Question: I am trying to plot the path taken by some input function (whose vertices are recorded in a numpy array)
I want to add an arrow-head (any direction marker) for every vertex of the form "----" to track the direction of path.
I know the FancyArrowPatch which adds only one arrow-head a the terminal vertex, of the form: "-------->". That's what I want. [for reasons that are outside the scope of this question]
Currently, my code looks like this: Note, we can't guess the direction.
'''
def plot_track(self, verts: np.array) -> None:
'''Plot followed track: verts is 2D array: x, y'''
track = Path(verts)
patch = PathPatch(path=track, edgecolor="#FF0000",
fill=False)
self.axs.add_patch(patch)
self.fig.canvas.draw()
self.root.mainloop()
'''

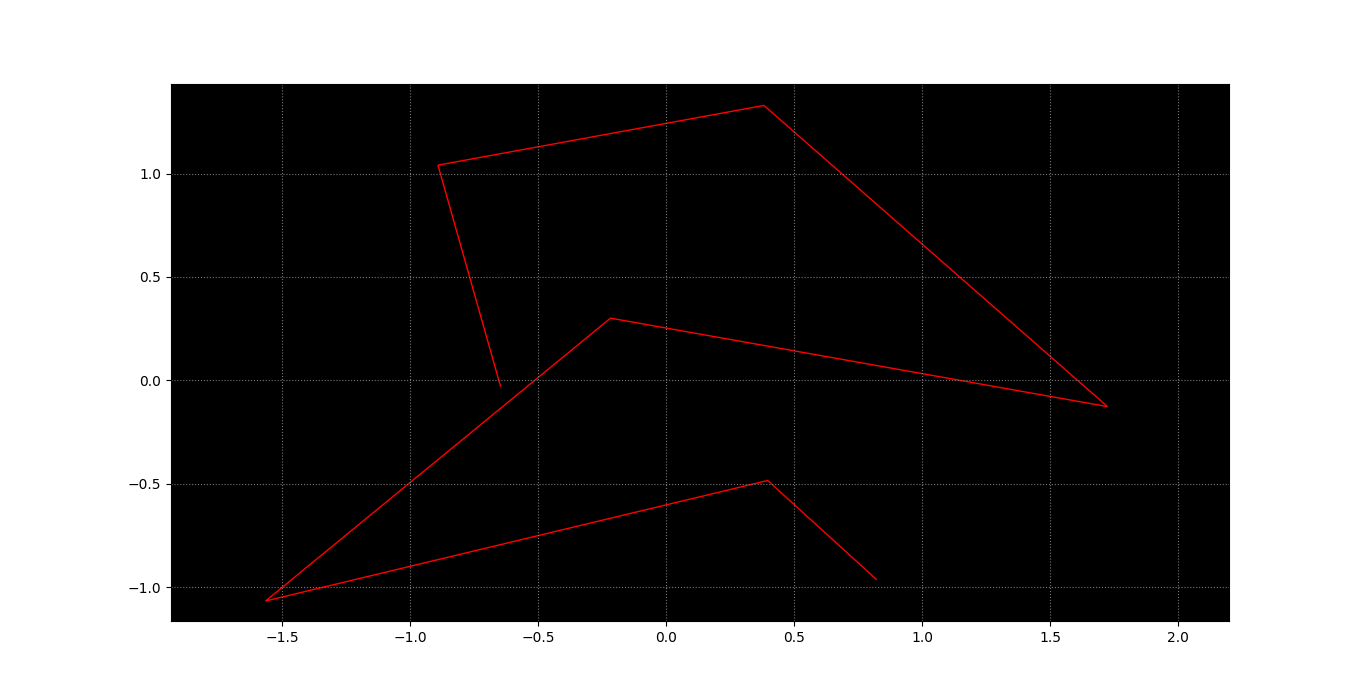
Answer: 'matplotlib.patches.Arrow' can be used to draw arrows. A loop needs to visit each vertex and its successor. A similar approach can be used with 'FancyArrowPatch'.
'''
import matplotlib.pyplot as plt
from matplotlib.patches import Arrow
import numpy as np
import matplotlib.pyplot as plt
from matplotlib.patches import PathPatch, Path, Arrow
import numpy as np
def plot_track(verts, ax, **kw_args):
'''Plot followed track: verts is 2D array: x, y'''
for xy0, xy1 in zip(verts[:-1], verts[1:]):
patch = Arrow(*xy0, *(xy1 - xy0), **kw_args)
ax.add_patch(patch)
ax.relim()
ax.autoscale_view()
fig, ax = plt.subplots()
t = np.arange(2, 11, 1)
x = t * np.sin(t)
y = t * np.cos(t)
verts = np.vstack([x, y]).T
plot_track(verts - np.array([7, 0]), ax, color='red', fill=True, width=1)
plot_track(verts + np.array([7, 0]), ax, color='red', fill=False, width=1)
plt.show()
'''
<URL>